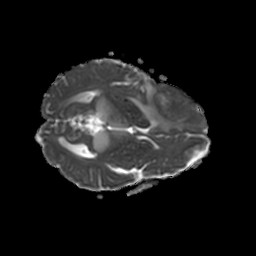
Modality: ADC
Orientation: axial
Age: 66
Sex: female
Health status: ill
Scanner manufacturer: philips
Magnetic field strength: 3 T
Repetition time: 3.8 s
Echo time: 0.09 s